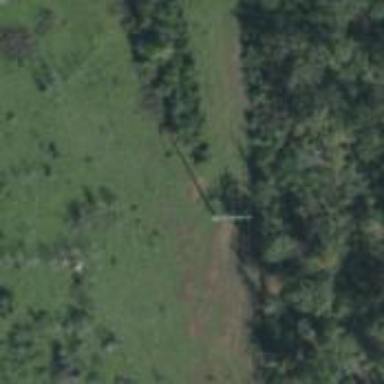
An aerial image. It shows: Power pole.